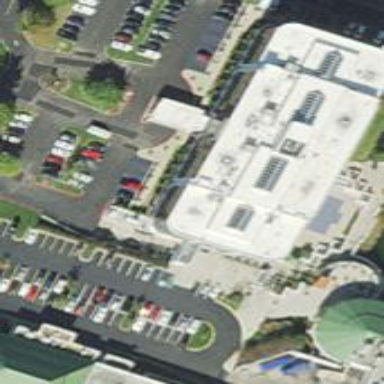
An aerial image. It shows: Hotel building.